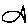
Label: fish